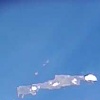
Label: water